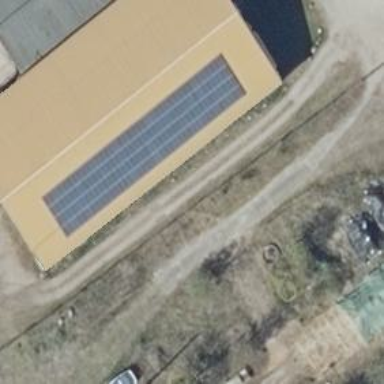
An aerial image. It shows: Small solar photovoltaic panel generator is producing electricity.